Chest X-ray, PA view. Patient: 43 years old, sex M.
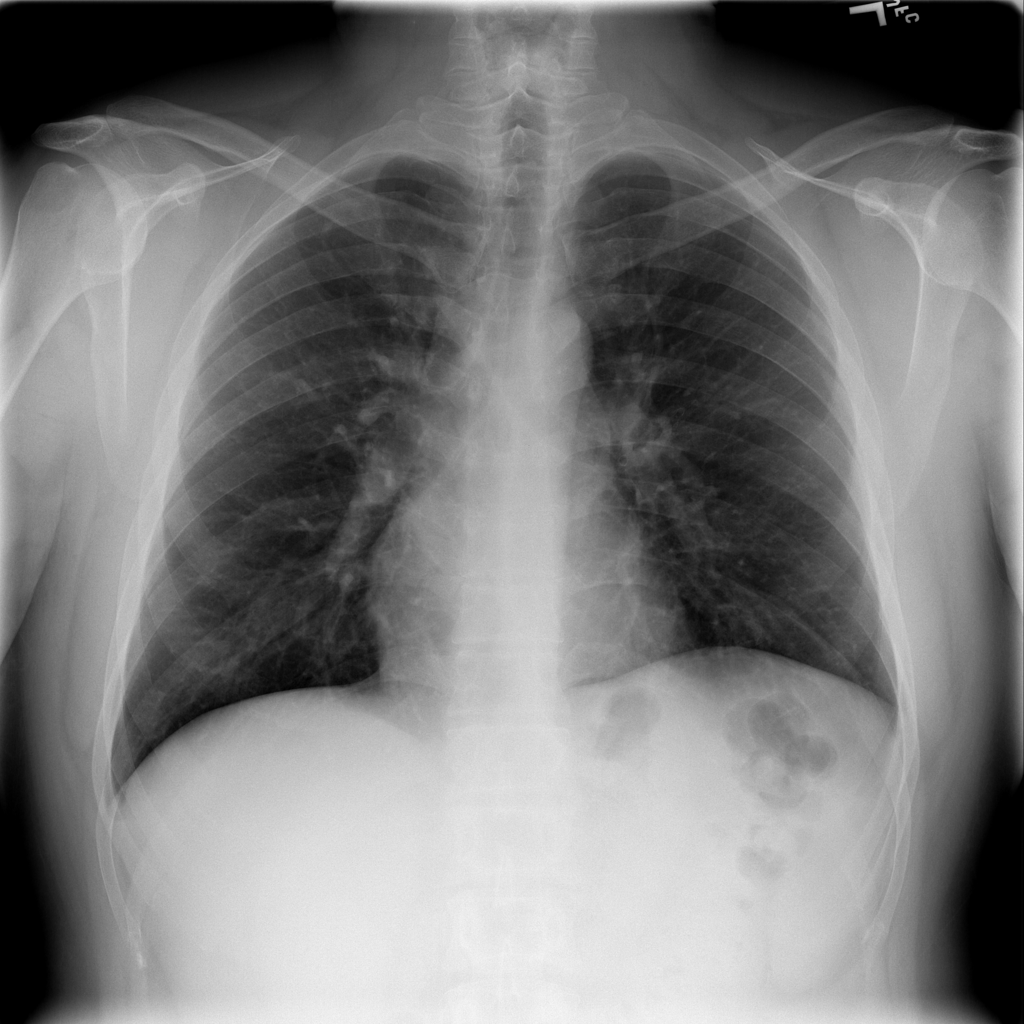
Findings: No Finding